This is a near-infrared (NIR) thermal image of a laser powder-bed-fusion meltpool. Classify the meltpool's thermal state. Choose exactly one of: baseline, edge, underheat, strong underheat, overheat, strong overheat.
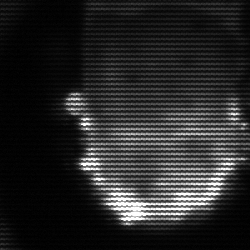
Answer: baseline